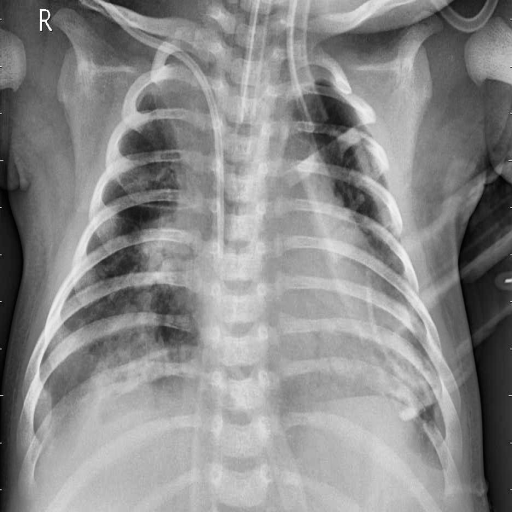
Finding: PNEUMONIA